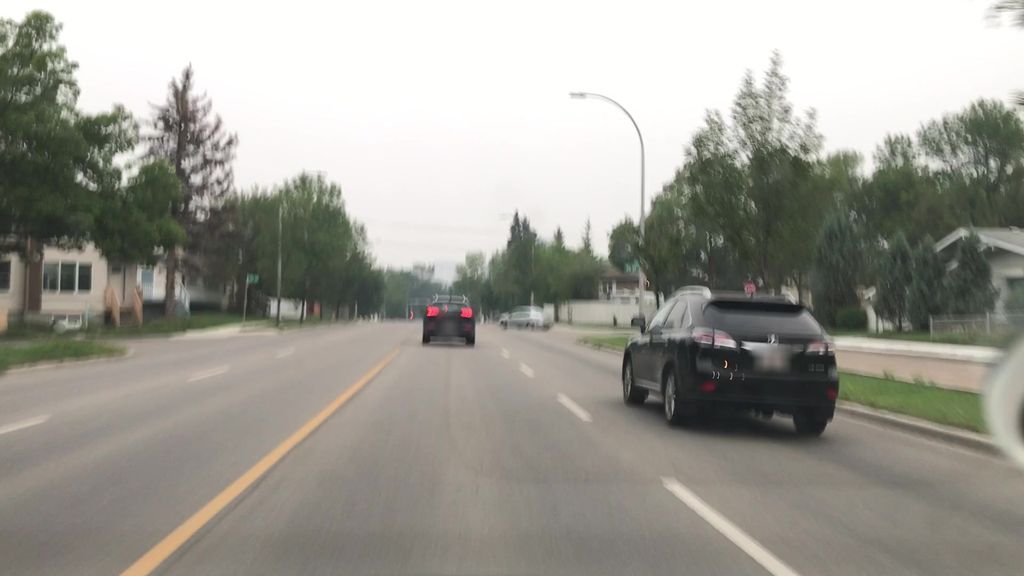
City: edmonton